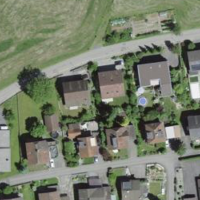
EUNIS habitat code: 54
Species observed at this site:
Geranium sanguineum